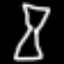
Label: hourglass